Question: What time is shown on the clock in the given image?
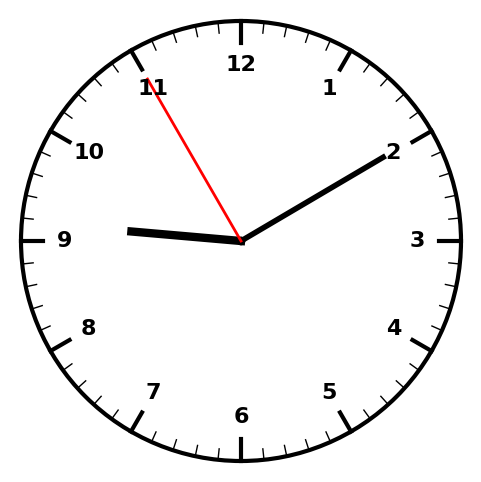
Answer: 09:09:55